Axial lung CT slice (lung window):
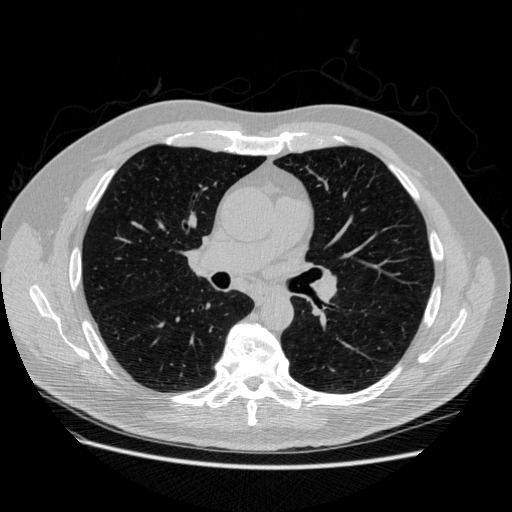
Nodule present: no